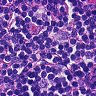
Metastatic tissue present: no